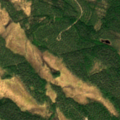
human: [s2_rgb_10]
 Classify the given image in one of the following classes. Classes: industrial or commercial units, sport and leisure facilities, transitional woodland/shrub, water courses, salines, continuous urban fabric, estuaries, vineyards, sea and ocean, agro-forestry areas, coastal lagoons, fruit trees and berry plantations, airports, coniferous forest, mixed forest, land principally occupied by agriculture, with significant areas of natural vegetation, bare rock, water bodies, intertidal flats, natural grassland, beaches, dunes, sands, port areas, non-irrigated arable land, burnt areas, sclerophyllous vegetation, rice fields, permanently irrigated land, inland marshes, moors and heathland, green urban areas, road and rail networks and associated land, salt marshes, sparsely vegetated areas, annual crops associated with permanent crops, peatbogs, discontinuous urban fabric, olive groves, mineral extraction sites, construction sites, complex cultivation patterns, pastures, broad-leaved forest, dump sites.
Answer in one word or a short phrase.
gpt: coniferous forest, mixed forest